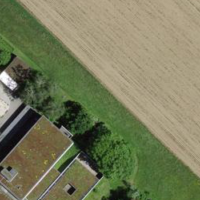
EUNIS habitat code: 52
Species observed at this site:
Hedera helix